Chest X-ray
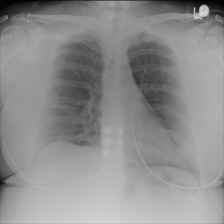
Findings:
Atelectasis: negative
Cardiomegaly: negative
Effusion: negative
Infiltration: negative
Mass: negative
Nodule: negative
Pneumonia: negative
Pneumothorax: negative
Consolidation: negative
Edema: negative
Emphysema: negative
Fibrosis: negative
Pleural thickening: negative
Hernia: negative